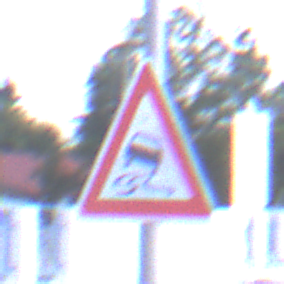
Verkehrszeichen: SchleuderOderRutschgefahr
Umgebung: Outdoor, Suburban
Tageszeit: SunriseSunset
Wetter: PartlyCloudy
Licht: Natural
Jahreszeit: NotSpecified
Kontrast: LowContrast